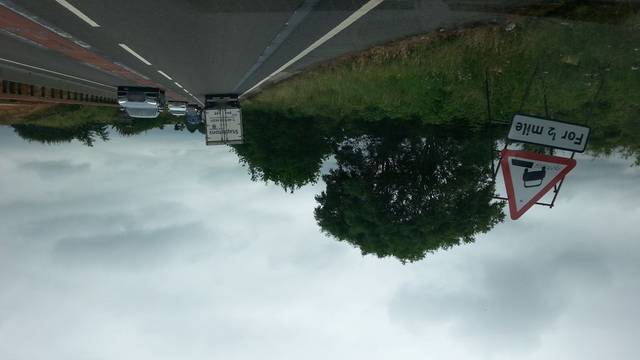
Region: United Kingdom
Coordinates: 52.297, -0.832